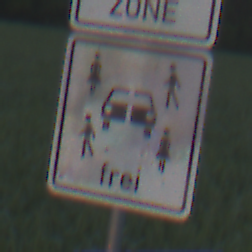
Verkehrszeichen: CarsharingfahrzeugeFrei
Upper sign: BeginnEingeschraenktesHalteverbotZone
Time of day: SunriseSunset
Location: Outdoor (Nature)
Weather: PartlyCloudy
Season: NotSpecified
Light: Natural